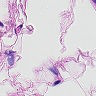
Metastatic tissue present: no